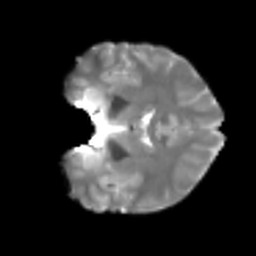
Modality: T2w
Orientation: coronal
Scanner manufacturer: siemens
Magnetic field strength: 3 T
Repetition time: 4 s
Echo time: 0.0594 s